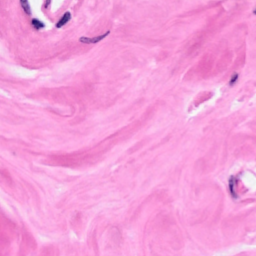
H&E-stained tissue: Breast